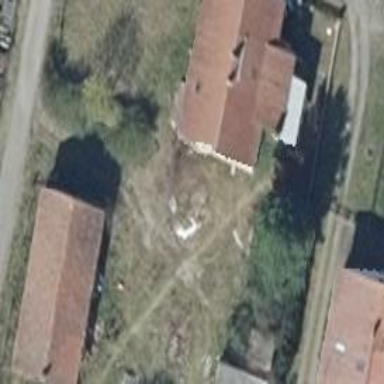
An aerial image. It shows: House with multiple building parts.